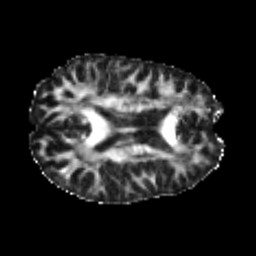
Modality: FA
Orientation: axial
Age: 21
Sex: male
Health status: healthy
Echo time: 0.074 s